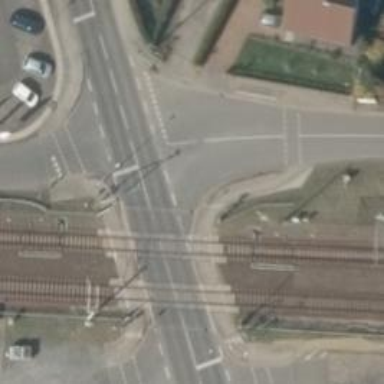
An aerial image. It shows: Level crossing along the railway with lights and saltire barriers. The crossing has double half barrier.